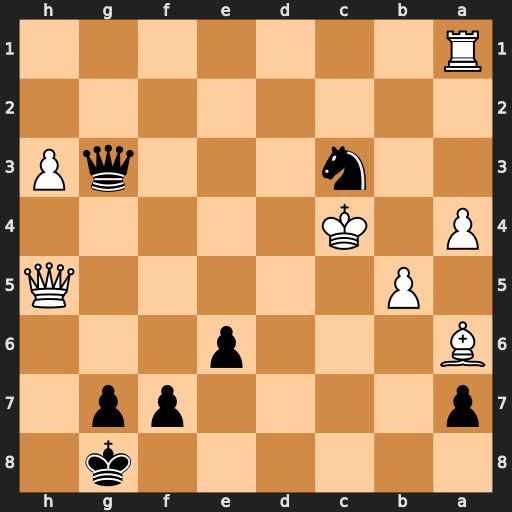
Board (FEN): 6k1/p4pp1/B3p3/1P5Q/P1K5/2n3qP/8/R7
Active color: b
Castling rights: -
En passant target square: -
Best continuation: Nd5 Qxd5 exd5+